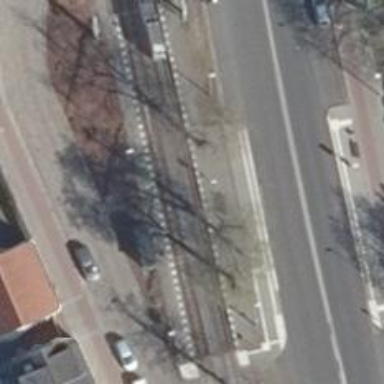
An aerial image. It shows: Tram stop.